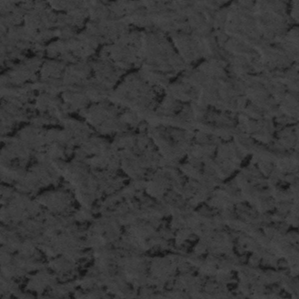
Label: frost